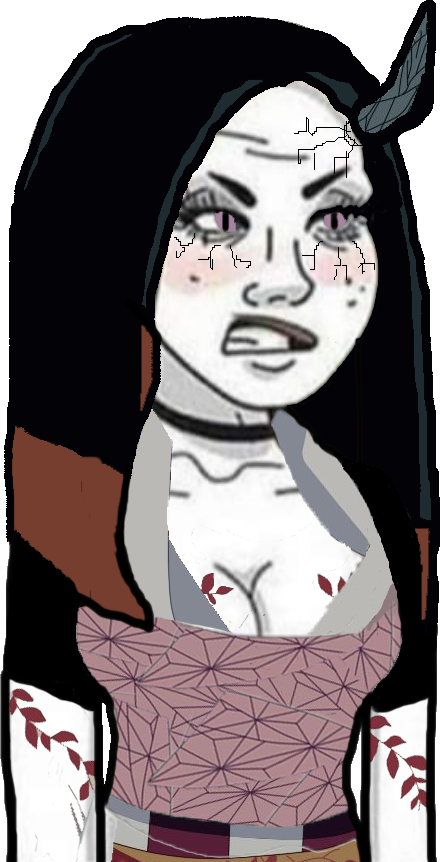
Label: 5_E-Thot